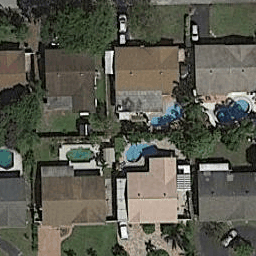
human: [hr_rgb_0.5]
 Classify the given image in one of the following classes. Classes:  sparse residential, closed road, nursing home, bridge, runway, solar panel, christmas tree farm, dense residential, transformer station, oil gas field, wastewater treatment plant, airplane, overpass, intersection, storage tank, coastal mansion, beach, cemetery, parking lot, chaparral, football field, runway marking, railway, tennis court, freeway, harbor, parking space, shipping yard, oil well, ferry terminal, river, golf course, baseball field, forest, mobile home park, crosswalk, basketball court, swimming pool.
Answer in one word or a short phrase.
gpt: dense residential